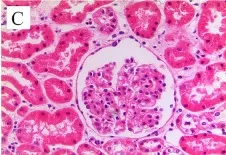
Clinical features of the patients with PIK3CD mutations. Patient 1 ; Hematoxylin and eosin (HE) staining of renal biopsy showed no proliferation of capillary endothelial cells and mesangial cells in the glomeruli, no thickening of the basement membrane, and no glomerular sclerosis and interstitial fibrosis.
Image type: pathology (h&e)